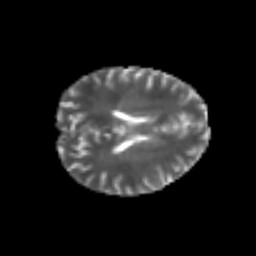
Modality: T2w
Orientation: axial
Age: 25
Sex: male
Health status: healthy